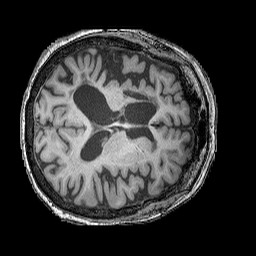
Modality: T1w
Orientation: axial
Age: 63
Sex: female
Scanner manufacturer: siemens
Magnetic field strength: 3 T
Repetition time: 2.25 s
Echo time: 0.00411 s